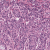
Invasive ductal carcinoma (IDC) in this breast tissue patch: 1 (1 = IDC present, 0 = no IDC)